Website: apple
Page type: gifting
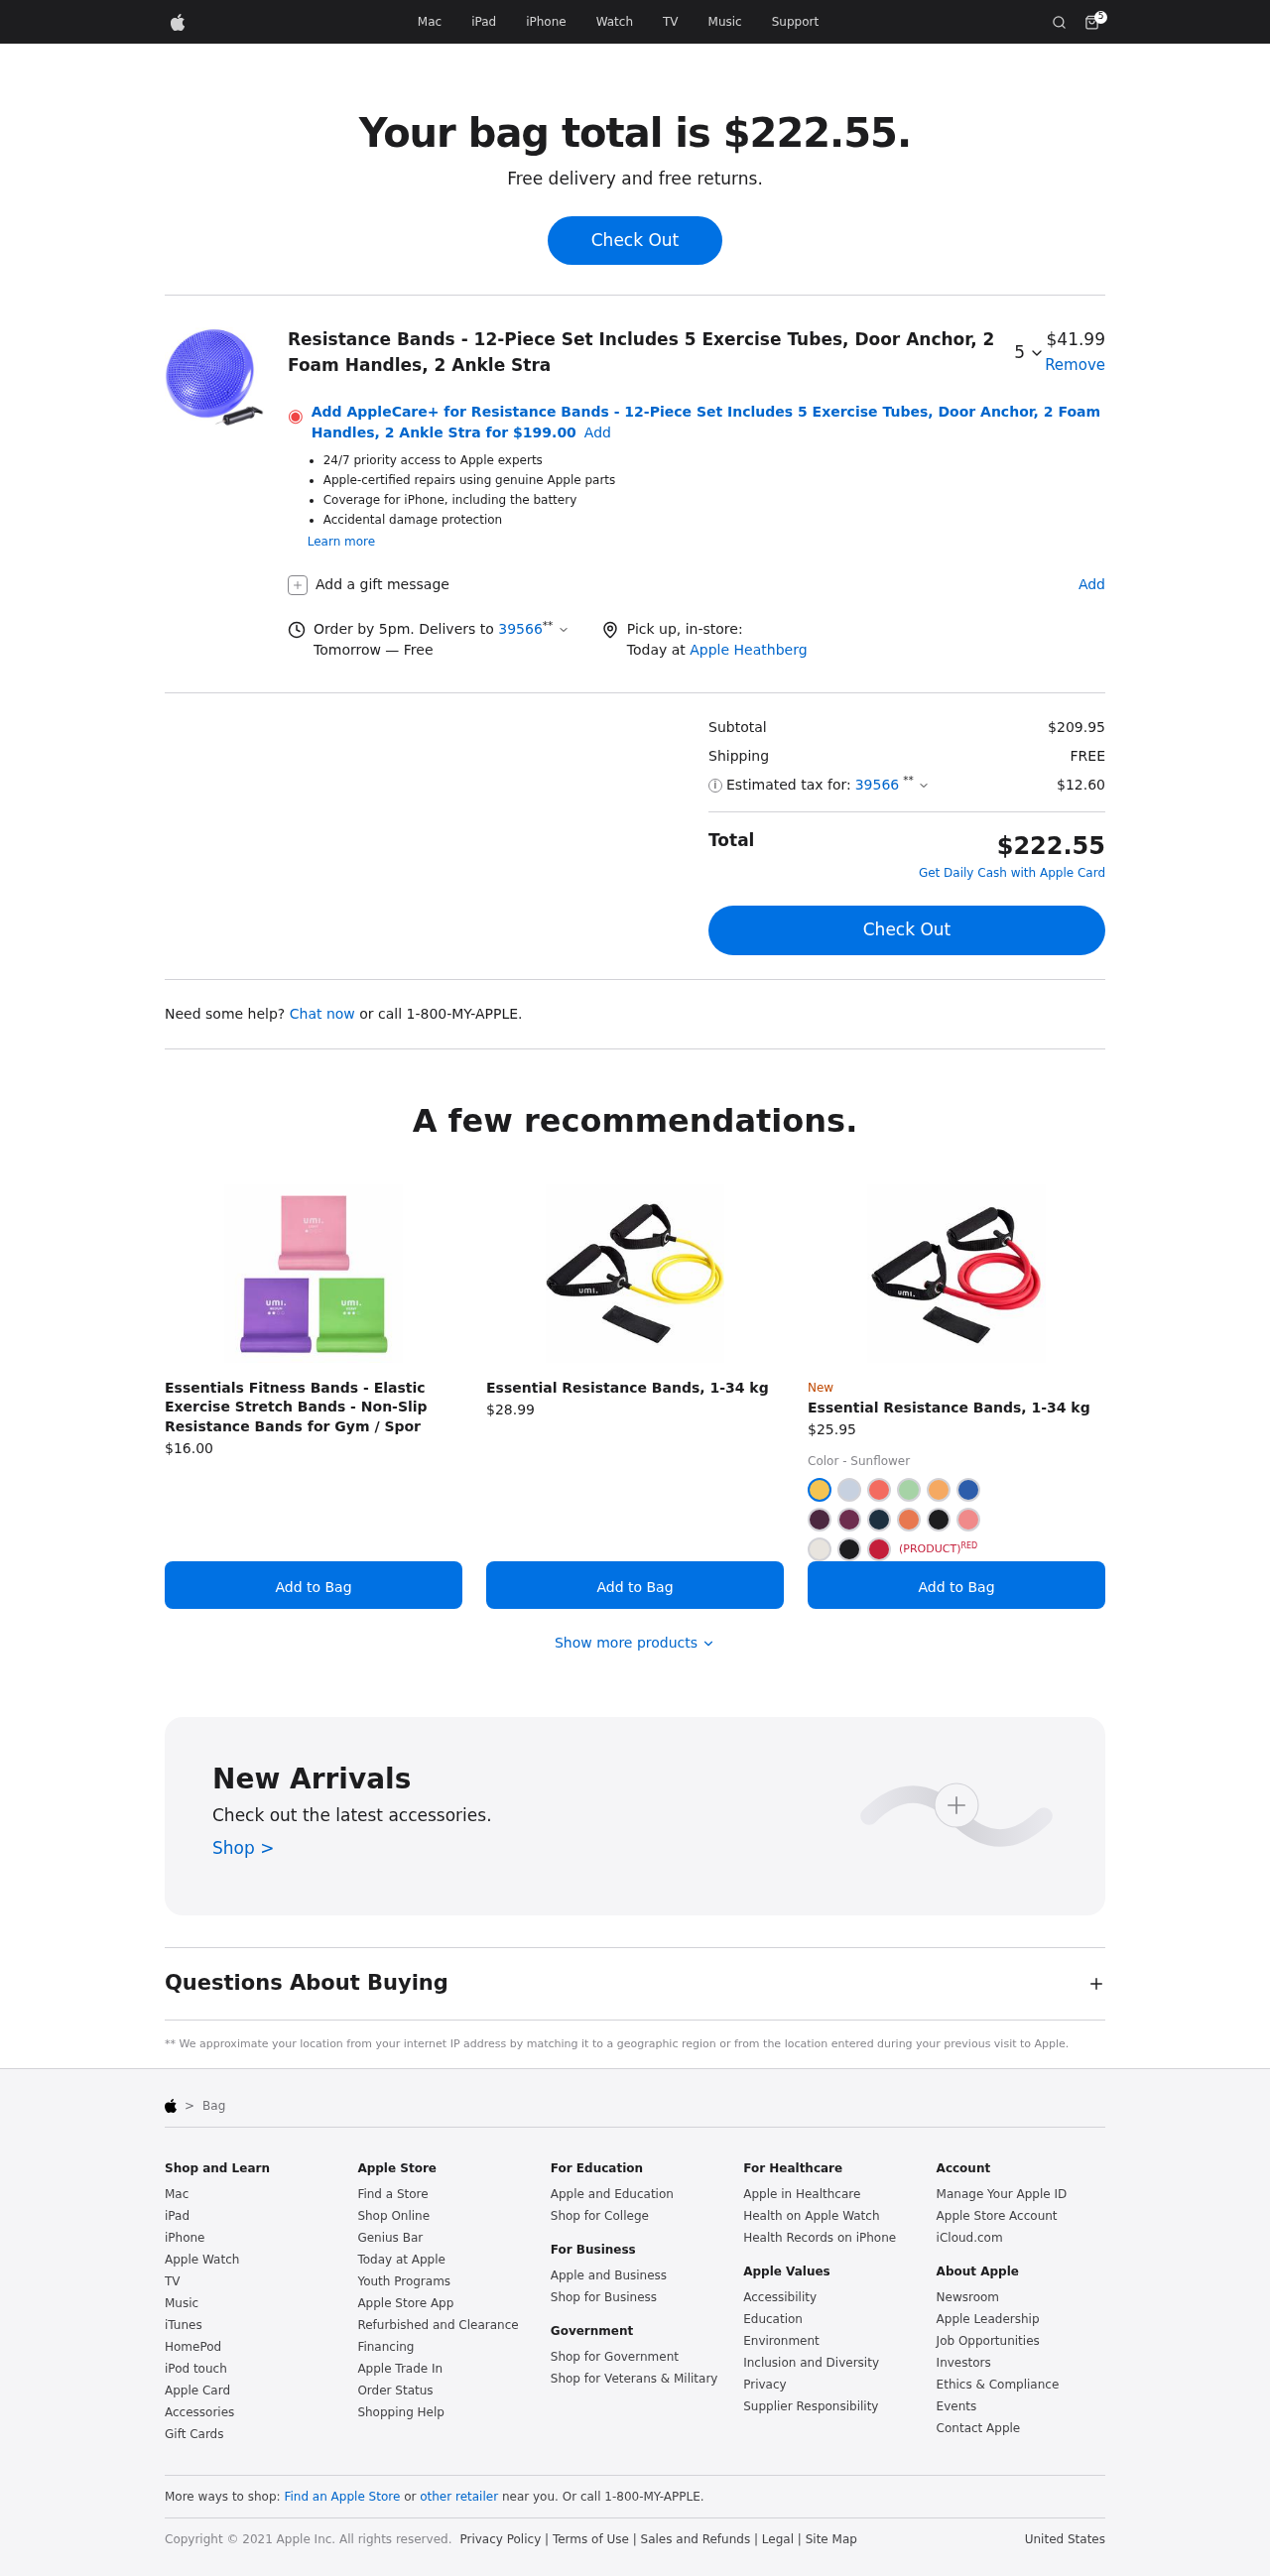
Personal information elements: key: PII_CITY
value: Heathberg
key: PII_POSTCODE
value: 39566
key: PII_POSTCODE2
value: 39566
Product elements: key: PRODUCT1_NAME
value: Resistance Bands - 12-Piece Set Includes 5 Exercise Tubes, Door Anchor, 2 Foam Handles, 2 Ankle Stra
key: PRODUCT1_PRICE
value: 41.99
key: PRODUCT1_QUANTITY
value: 5
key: PRODUCT2_NAME
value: Essentials Fitness Bands - Elastic Exercise Stretch Bands - Non-Slip Resistance Bands for Gym / Spor
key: PRODUCT2_PRICE
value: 16
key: PRODUCT3_NAME
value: Essential Resistance Bands, 1-34 kg
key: PRODUCT3_PRICE
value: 28.99
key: PRODUCT4_NAME
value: Essential Resistance Bands, 1-34 kg
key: PRODUCT4_PRICE
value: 25.95
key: PRODUCT1_APPLECARE_PRICE
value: $199.00
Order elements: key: ORDER_NUM_ITEMS
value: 5
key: ORDER_TOTAL
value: $222.55
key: ORDER_SUBTOTAL
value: $209.95
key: ORDER_SHIPPING_COST
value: FREE
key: ORDER_TAX
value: $12.60